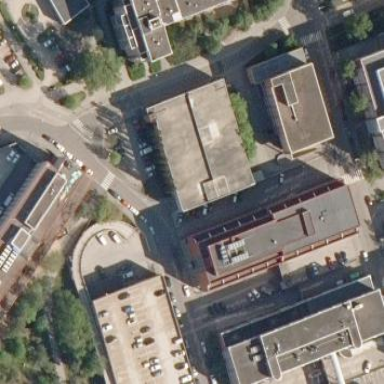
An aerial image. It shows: Multi-storey parking building.